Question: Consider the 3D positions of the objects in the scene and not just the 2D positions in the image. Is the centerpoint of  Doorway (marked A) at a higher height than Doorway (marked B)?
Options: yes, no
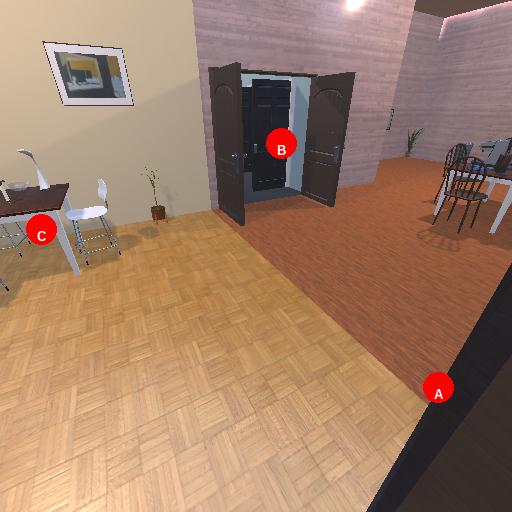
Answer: yes